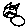
Label: cat